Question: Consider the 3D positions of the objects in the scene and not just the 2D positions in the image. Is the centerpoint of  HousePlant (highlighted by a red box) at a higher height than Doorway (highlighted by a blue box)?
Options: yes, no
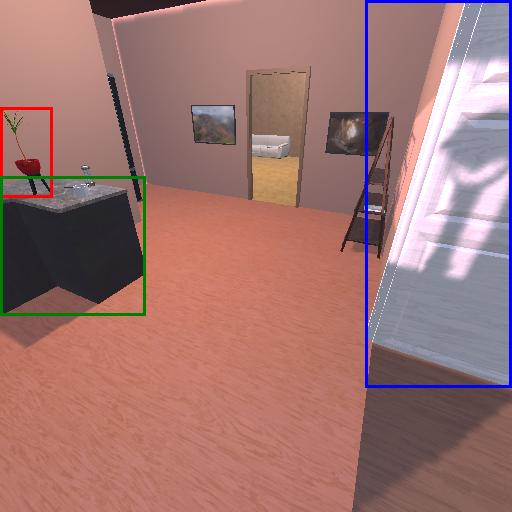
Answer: yes